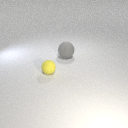
small yellow rubber sphere to the left of large gray rubber sphere